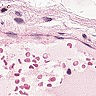
Metastatic tissue present: no